Field crop: maize
Growth stage: 2
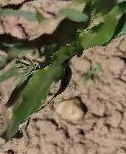
Species: maize